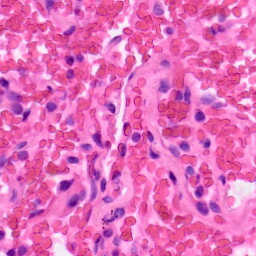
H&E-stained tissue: Lung